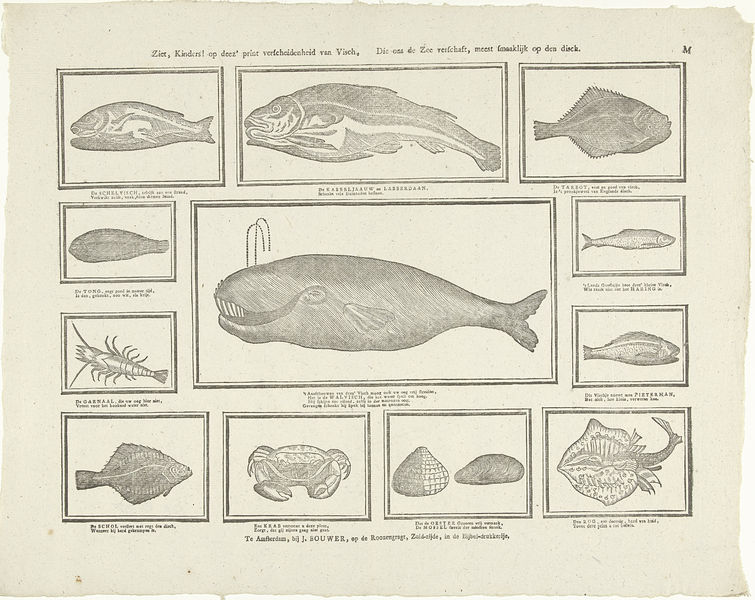
Titel: Ziet, Kinders! op deez' print verscheidenheid van Visch, Die ons de Zee verschaft, meest smaaklijk op den disch. (titel op object)
Künstler: Johannes Bouwer
Standort: Amsterdam
Institution: Rijksmuseum
Schlagwörter: profil, zeichnung, alt, anatomie, rahmen, holland, lächeln, studie, hummer, languste, meerestier, buch, lithographie, schwarz-weiss, seite, bleistift, medizin, fisch, fontäne, muschel, wal, muscheln, fische, krebs, krebse, meerestiere, flosse, flunder, biologie, lexikon, hering, organe, schalentiere, blauwal